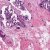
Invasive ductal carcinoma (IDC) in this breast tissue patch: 0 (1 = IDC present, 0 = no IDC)